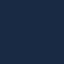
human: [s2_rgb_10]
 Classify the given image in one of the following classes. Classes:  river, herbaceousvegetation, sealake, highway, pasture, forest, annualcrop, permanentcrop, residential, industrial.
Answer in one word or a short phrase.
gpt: SeaLake